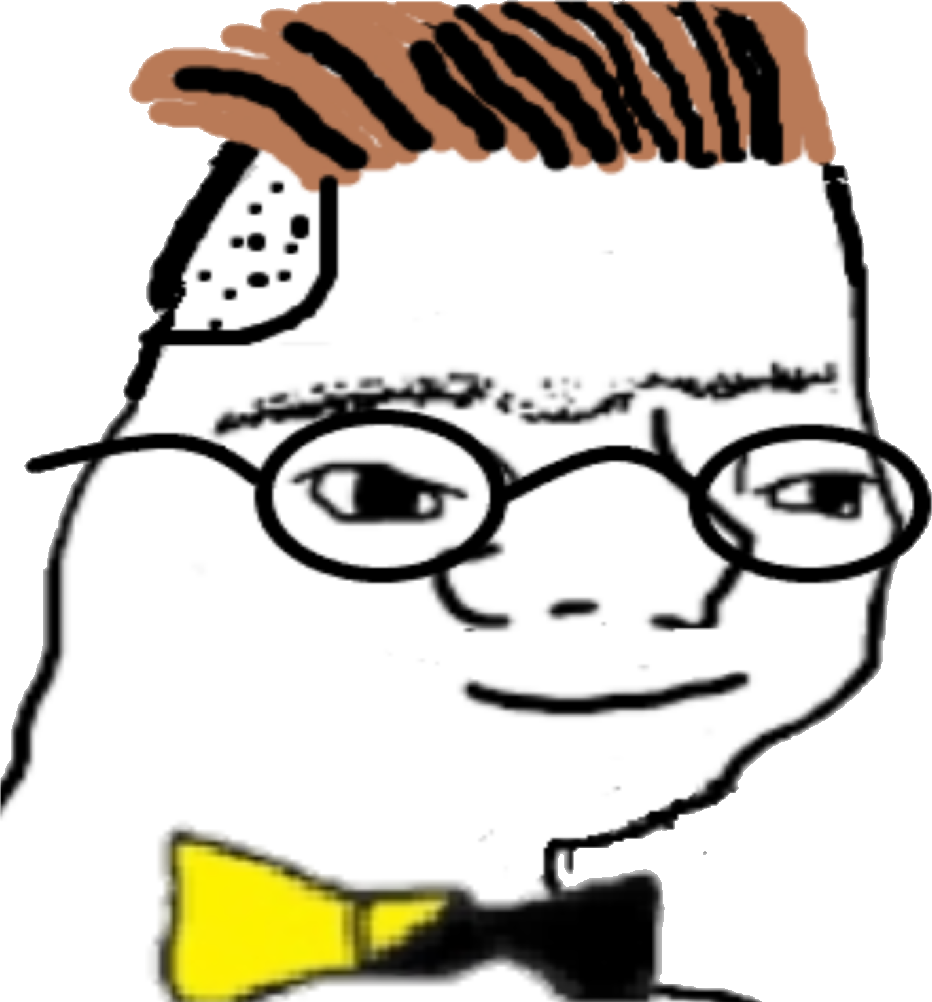
Label: 5_Zoomer